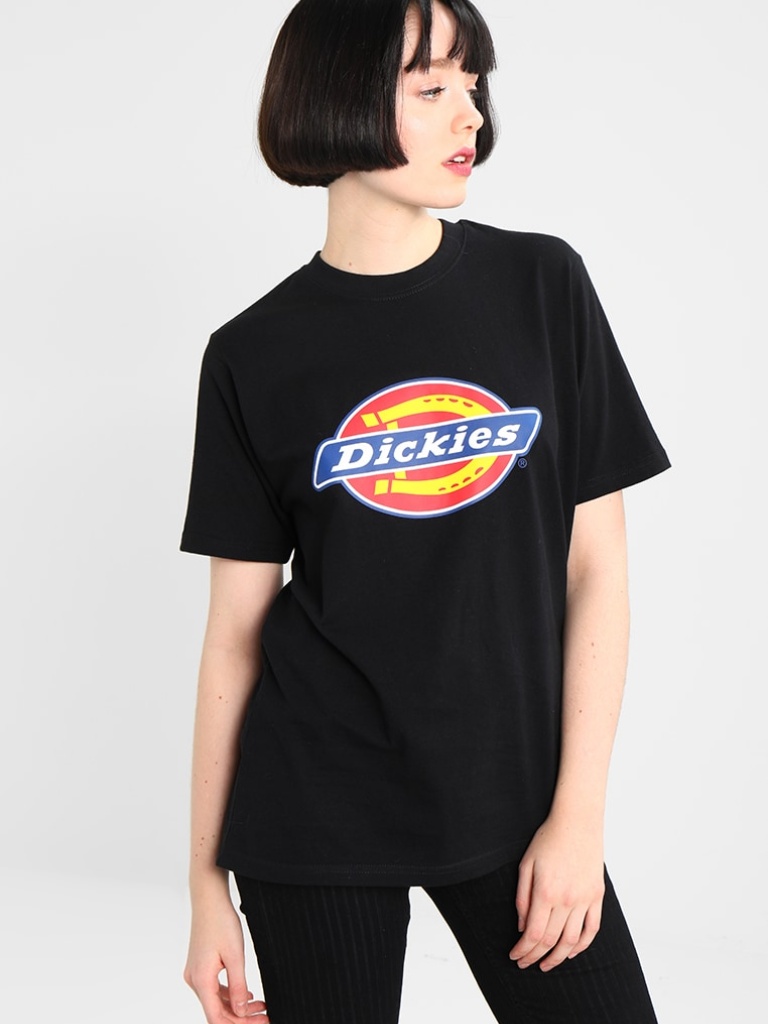
cotton relaxed short sleeve hip length Untucked crew t-shirt